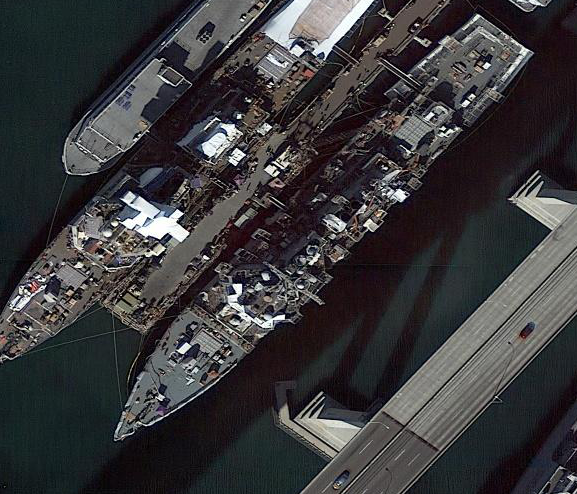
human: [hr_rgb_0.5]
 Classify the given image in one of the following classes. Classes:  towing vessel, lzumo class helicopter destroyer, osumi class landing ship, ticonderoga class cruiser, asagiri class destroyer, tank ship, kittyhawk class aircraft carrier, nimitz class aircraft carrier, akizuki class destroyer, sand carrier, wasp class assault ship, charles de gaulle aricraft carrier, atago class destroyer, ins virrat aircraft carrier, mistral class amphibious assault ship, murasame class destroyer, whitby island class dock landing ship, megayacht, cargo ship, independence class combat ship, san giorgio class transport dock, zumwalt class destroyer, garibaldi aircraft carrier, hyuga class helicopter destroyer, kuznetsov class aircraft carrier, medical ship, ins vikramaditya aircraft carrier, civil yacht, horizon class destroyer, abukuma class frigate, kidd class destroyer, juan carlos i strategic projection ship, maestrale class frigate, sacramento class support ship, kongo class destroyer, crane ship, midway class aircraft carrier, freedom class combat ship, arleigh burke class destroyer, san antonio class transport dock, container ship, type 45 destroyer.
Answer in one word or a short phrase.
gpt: Arleigh Burke class destroyer